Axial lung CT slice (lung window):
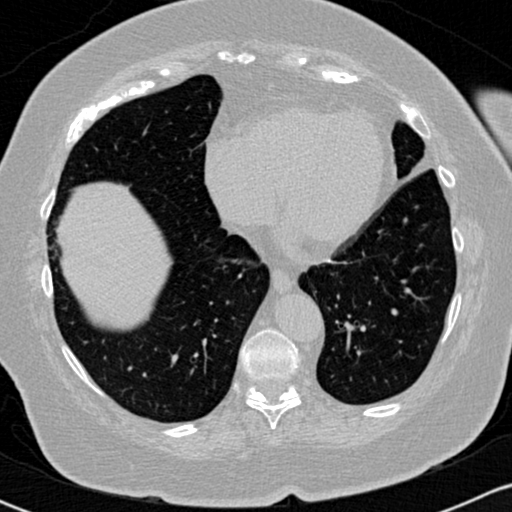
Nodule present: no